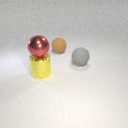
large gray rubber sphere in front of large brown rubber sphere